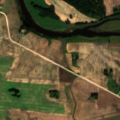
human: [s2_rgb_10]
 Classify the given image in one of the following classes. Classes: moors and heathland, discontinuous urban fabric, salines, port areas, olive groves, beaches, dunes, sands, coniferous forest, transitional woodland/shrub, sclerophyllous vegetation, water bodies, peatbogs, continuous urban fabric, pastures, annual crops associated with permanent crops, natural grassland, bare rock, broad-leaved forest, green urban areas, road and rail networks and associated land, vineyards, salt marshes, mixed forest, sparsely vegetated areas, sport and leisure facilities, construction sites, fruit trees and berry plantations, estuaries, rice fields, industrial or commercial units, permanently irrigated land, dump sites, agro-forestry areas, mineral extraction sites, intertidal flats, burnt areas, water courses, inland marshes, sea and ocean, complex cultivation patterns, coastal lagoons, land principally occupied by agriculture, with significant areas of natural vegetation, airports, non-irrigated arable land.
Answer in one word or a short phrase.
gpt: non-irrigated arable land, pastures, complex cultivation patterns, transitional woodland/shrub, water courses